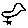
Label: bird